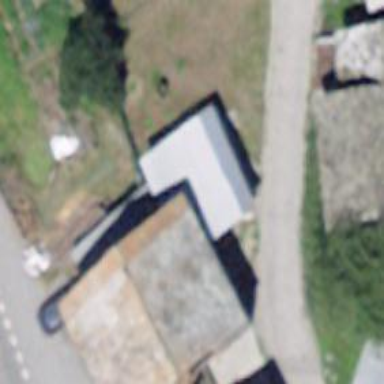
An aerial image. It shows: Part of building.